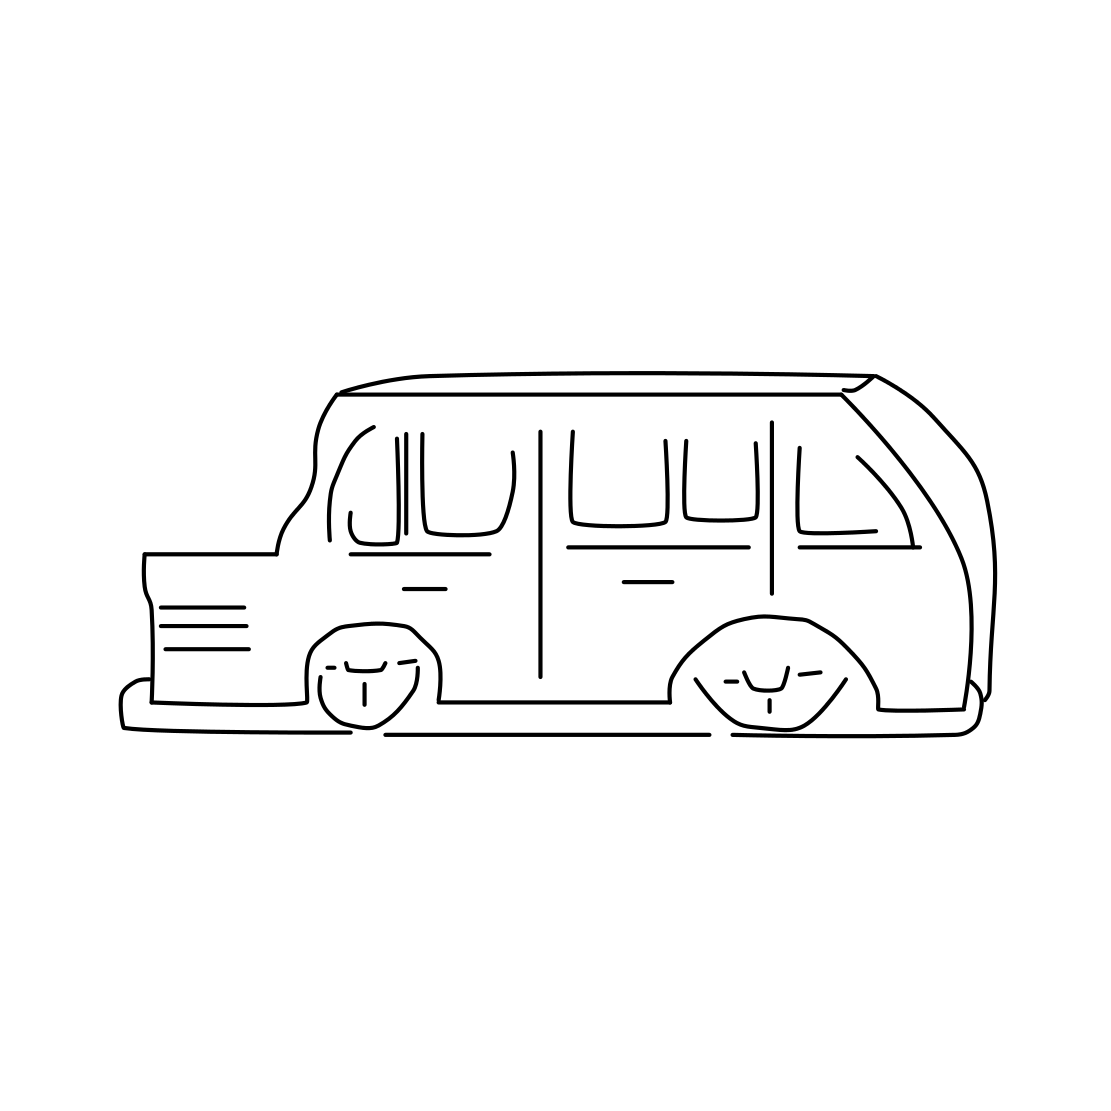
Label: suv